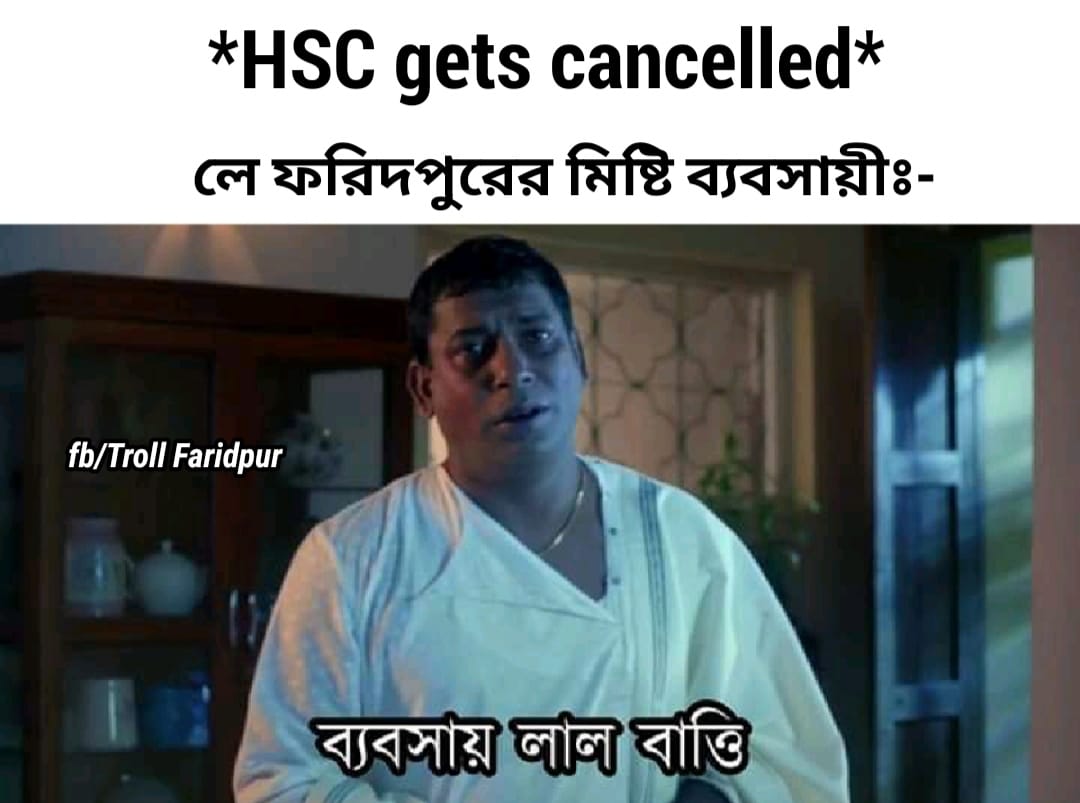
Caption: *HSC gets cancelled*   লে ফরিদপুরের মিষ্টি ব্যবসায়ীঃ-    ব্যবসায়  লাল বাত্তি
Label: non-hate